Field crop: tomato
Growth stage: 1
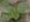
Species: solanum